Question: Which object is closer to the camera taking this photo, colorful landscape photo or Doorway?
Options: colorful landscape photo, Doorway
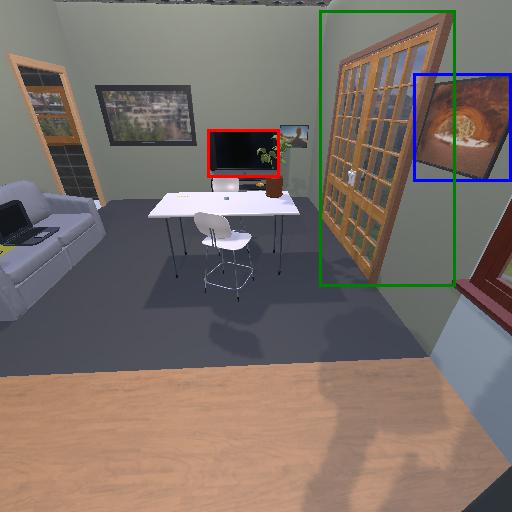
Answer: colorful landscape photo